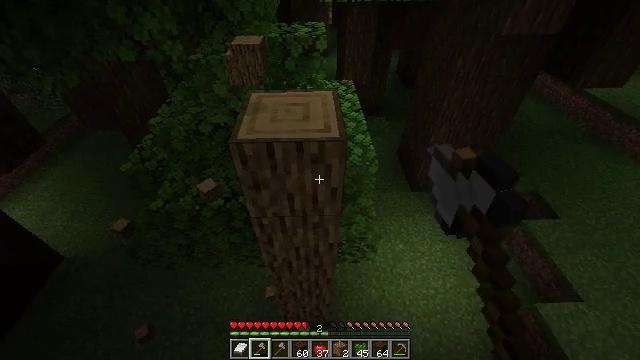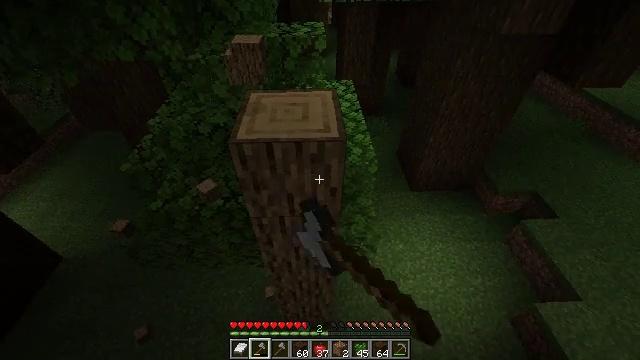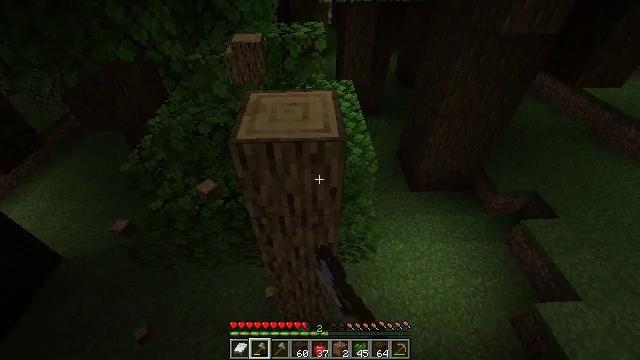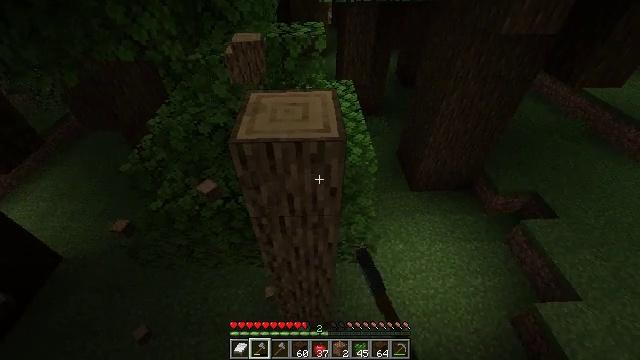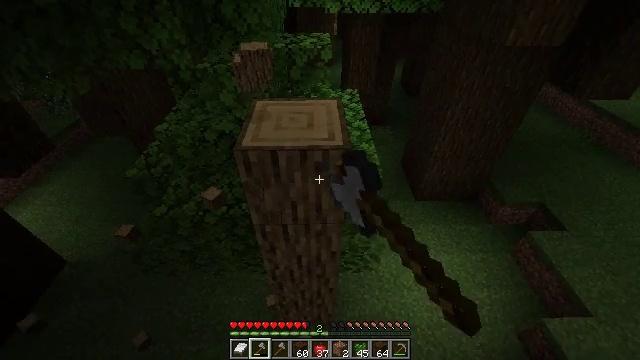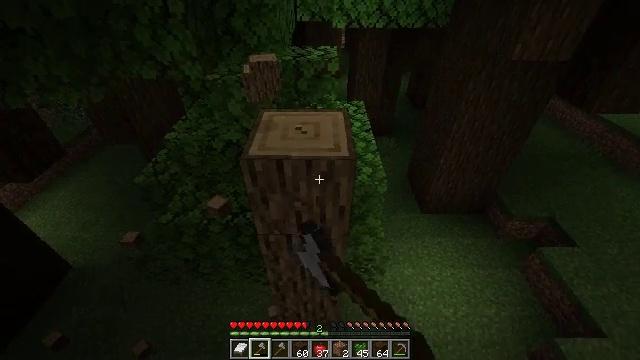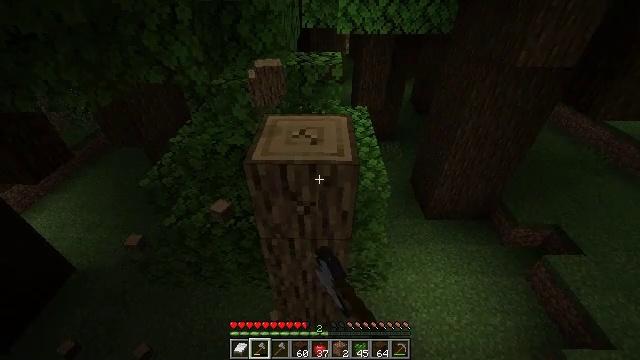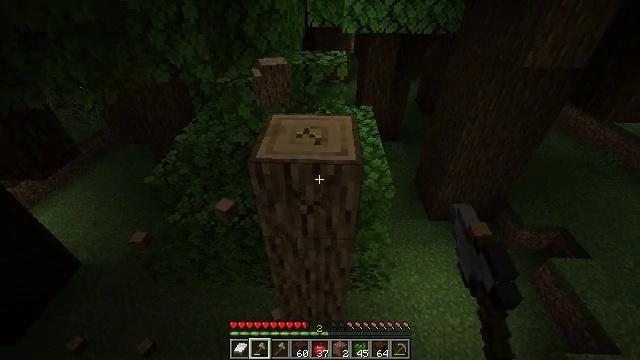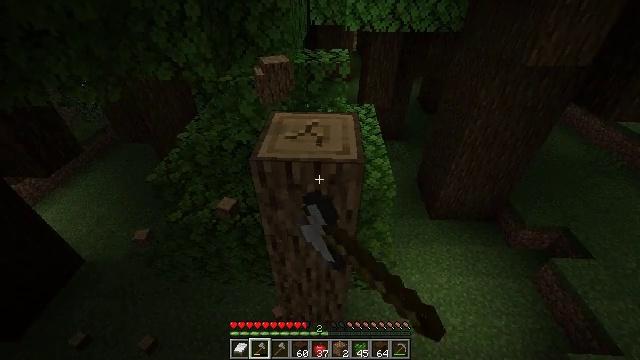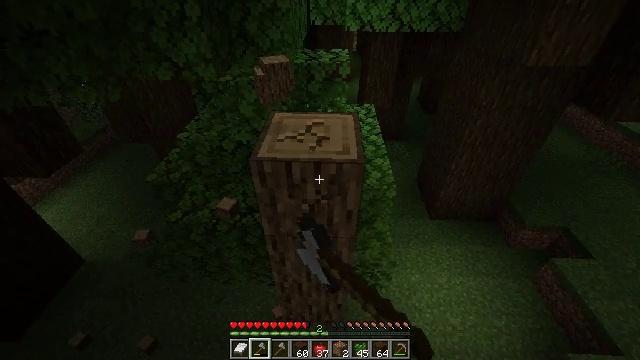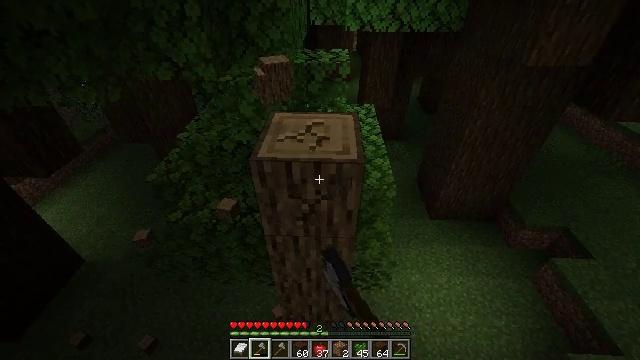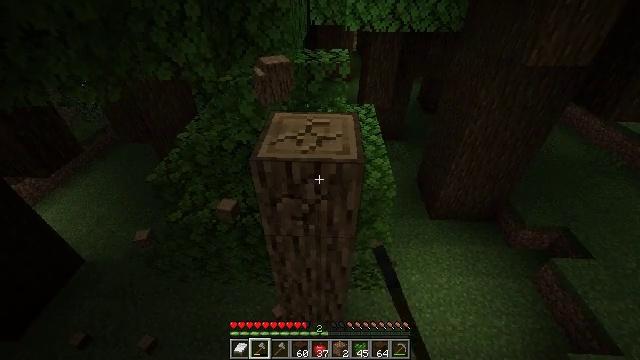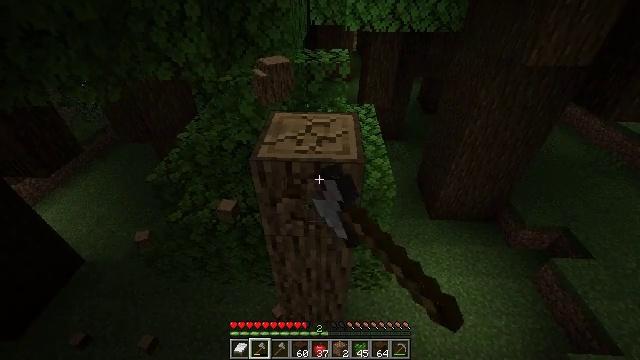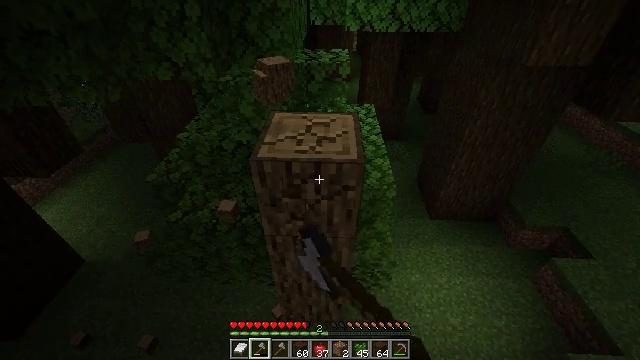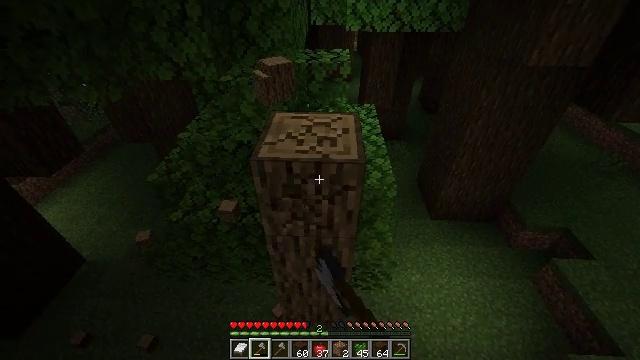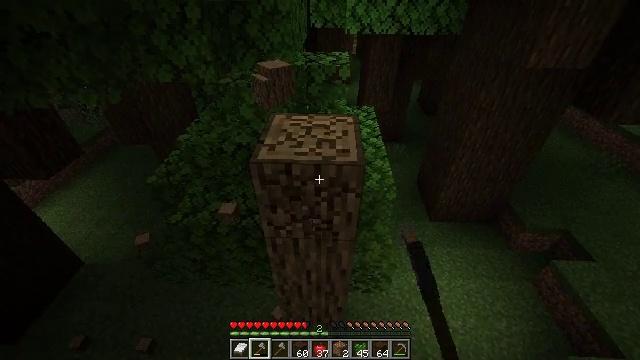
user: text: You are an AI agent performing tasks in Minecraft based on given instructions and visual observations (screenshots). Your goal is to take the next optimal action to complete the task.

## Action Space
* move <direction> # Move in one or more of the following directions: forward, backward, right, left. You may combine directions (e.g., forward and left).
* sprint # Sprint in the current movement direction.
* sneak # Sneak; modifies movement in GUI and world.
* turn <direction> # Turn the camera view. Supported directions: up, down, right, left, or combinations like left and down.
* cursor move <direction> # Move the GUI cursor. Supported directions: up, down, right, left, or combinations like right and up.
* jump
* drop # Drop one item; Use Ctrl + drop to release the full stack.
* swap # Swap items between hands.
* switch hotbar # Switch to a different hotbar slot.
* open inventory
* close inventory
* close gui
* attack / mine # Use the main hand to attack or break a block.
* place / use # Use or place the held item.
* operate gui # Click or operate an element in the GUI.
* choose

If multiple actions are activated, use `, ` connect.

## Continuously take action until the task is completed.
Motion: motion action
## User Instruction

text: Chop down the oak log.
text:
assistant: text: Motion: sneak, attack / mine
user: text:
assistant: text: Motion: sneak, attack / mine
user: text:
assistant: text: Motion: sneak, attack / mine
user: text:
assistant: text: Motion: sneak, turn left and up, attack / mine
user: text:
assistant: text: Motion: sneak, turn left and up, attack / mine
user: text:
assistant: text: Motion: sneak, turn up, attack / mine
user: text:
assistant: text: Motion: sneak, turn left, attack / mine
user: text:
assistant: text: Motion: sneak, attack / mine
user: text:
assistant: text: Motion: sneak, attack / mine
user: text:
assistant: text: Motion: sneak, attack / mine
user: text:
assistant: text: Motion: sneak, attack / mine
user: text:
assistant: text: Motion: sneak, attack / mine
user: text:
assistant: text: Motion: sneak, attack / mine
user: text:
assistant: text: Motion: sneak, attack / mine
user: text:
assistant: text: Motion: sneak, attack / mine
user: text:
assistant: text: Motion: sneak, attack / mine
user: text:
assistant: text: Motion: sneak, attack / mine
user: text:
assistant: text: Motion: sneak, attack / mine
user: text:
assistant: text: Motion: sneak, attack / mine
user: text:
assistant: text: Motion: sneak, attack / mine
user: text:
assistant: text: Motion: sneak, attack / mine
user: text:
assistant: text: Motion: sneak, turn down, attack / mine
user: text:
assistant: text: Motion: sneak, turn down, attack / mine
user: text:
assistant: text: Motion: sneak, turn down, attack / mine
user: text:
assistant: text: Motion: sneak, turn down, attack / mine
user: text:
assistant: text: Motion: sneak, attack / mine
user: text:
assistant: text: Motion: sneak, attack / mine
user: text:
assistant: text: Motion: sneak, attack / mine
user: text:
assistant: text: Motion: sneak, attack / mine
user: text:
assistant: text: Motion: sneak, attack / mine